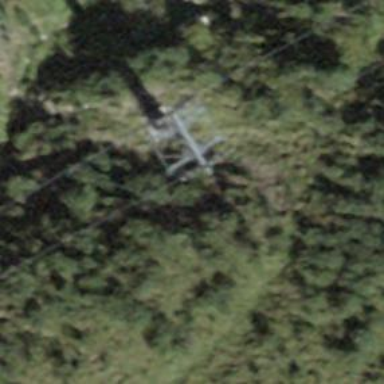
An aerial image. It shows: Chair lift.